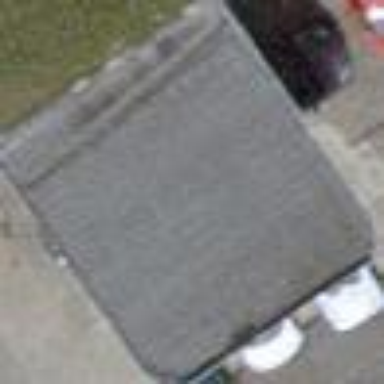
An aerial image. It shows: View of roof of building.